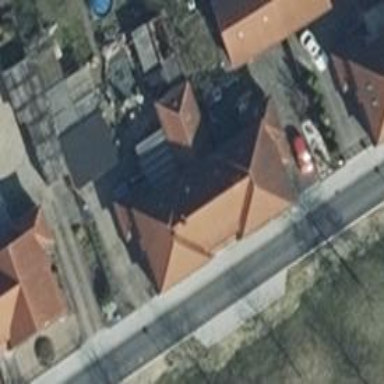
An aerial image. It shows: Simple house.